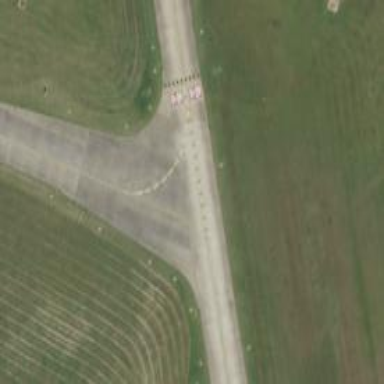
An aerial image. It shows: Image of taxiway at airport.